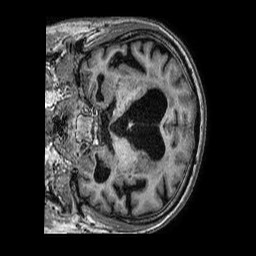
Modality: T1w
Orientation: coronal
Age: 86
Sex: male
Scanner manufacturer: philips
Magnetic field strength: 3 T
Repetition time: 0.006687 s
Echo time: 0.002997 s